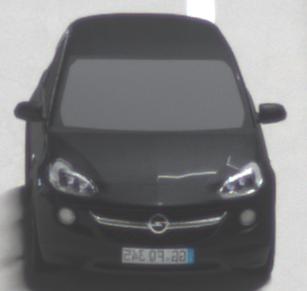
Make: Opel
Model: ADAM 1.2
Detailed model: ADAM
Model produced from: 2013/01
Model produced until: 2014/11
Doors: 3
Color: black
Road condition: dry road
Daytime: not specified
Contrast: high contrast